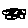
Label: car